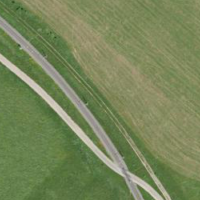
EUNIS habitat code: 52
Species observed at this site:
Silybum marianum